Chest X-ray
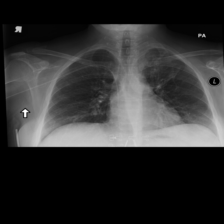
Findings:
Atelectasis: negative
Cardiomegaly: negative
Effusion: negative
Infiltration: negative
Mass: negative
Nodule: negative
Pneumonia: negative
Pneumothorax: negative
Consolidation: negative
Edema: negative
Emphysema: negative
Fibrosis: negative
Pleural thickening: negative
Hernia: negative